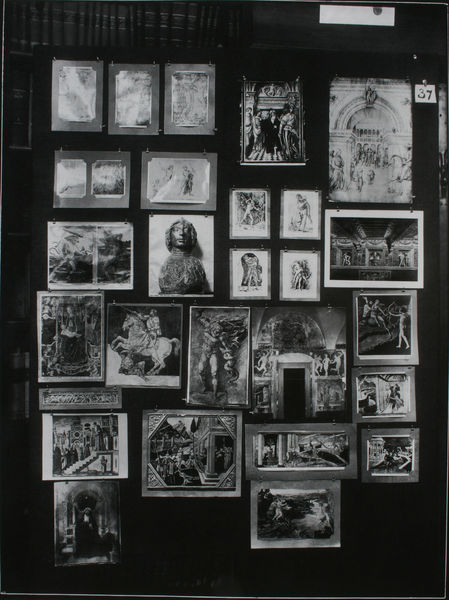
Titel: Der Bilderatlas Mnemosyne - Tafel 37
Künstler: Aby Warburg
Standort: London
Institution: Warburg Institute ©
Schlagwörter: mann, weiß, komposition, menschen, frau, grau, schwarz, regal, wand, architektur, rahmen, kirche, dunkelheit, pferd, reiter, engel, skulptur, statue, bilder, bücher, fotos, bogen, formen, klein, saal, treppe, treppen, tafel, büste, plastik, collage, tor, galerie, foto, fotografie, kirchen, photographie, rechtecke, düsternis, schwarz-weiss, schlange, kunst, puppe, kollage, photo, ausstellung, buchrücken, statuen, real, bibliothek, regale, sammlung, london, erinnerung, pfeil, anordnung, abbildungen, zeichnungen, poratl, sxchwarz, atlas, fotografien, photos, zeichnugen, forme, warburg, photographien, fotographien, kleine bilder, aby warburg, aby, mnemosyne, pinnwand, bilder atlas, mnemosyneatlas, bnummern, petersburger hängung, photograhien, stechnadeln, verkaufswand, echt, 37, collection